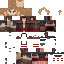
A male human skin with medium skin, wearing brown long hair dressed in a blue hoodie and black pants, featuring a closed mouth.